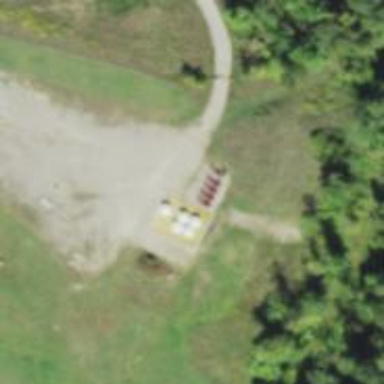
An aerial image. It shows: Storage tank that is man-made.